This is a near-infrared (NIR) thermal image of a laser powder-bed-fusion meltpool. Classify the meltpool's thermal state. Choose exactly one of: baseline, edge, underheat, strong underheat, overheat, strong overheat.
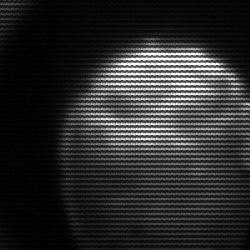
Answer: edge